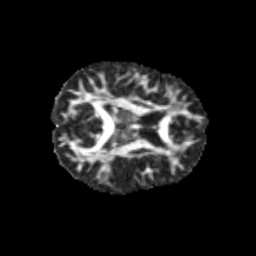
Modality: FA
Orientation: axial
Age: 11
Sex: female
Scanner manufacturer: siemens
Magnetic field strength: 3 T
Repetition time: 3.8 s
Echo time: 0.07 s